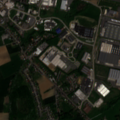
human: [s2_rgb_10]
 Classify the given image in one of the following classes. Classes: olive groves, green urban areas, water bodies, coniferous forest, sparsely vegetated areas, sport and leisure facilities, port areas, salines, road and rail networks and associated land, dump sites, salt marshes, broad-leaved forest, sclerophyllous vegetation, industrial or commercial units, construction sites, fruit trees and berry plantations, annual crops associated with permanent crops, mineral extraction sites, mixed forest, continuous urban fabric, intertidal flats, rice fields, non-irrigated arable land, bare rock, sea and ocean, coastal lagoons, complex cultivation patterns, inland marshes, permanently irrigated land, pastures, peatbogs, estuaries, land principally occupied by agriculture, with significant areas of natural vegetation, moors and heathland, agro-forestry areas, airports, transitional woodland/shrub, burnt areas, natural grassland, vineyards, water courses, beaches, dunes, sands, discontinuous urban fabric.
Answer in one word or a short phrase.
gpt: discontinuous urban fabric, industrial or commercial units, non-irrigated arable land, complex cultivation patterns, moors and heathland